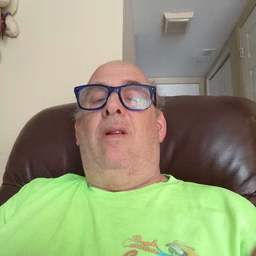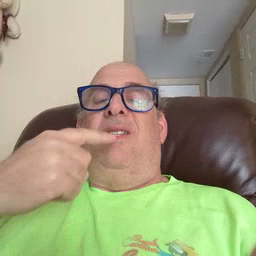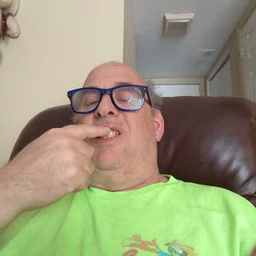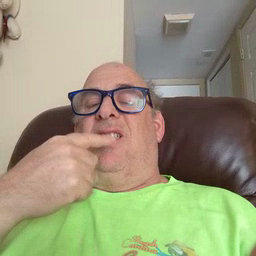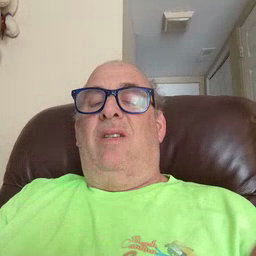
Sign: tooth